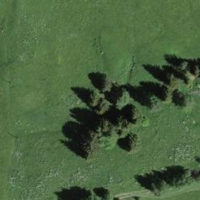
EUNIS habitat code: 52
Species observed at this site:
Melanargia galathea